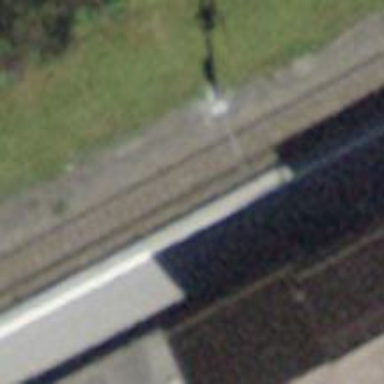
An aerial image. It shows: Stop position for public transport on the railway.